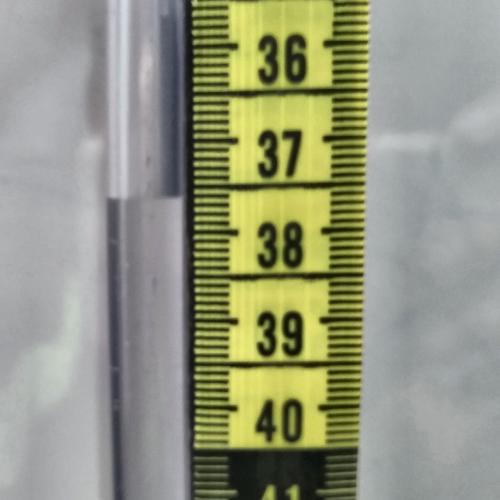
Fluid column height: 37.6 cm